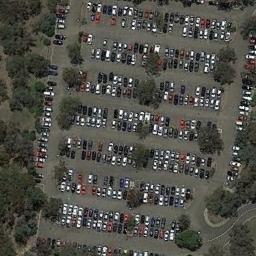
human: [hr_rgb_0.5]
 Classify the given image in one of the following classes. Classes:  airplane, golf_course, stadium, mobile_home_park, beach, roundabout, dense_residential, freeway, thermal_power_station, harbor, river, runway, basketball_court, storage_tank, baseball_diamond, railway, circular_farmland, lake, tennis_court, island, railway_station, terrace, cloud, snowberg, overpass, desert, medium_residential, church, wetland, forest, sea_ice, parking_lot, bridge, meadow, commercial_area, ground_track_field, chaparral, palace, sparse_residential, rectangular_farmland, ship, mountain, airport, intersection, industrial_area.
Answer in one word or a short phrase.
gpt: parking_lot